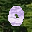
Label: 0